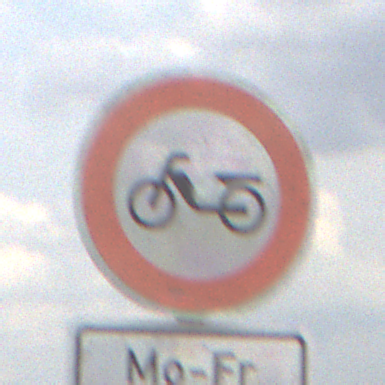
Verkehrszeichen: VerbotMofas
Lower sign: ZeitangabenMitBeschraenkungAufWochentage2
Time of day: Midday
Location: Outdoor (Nature)
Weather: PartlyCloudy
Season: NotSpecified
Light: Natural